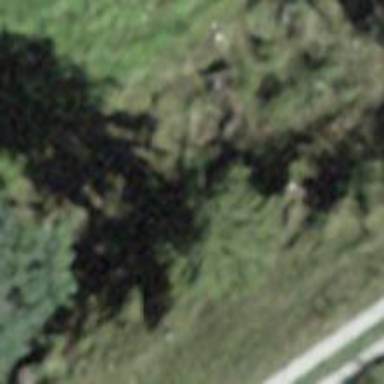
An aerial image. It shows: Row of trees in natural setting.